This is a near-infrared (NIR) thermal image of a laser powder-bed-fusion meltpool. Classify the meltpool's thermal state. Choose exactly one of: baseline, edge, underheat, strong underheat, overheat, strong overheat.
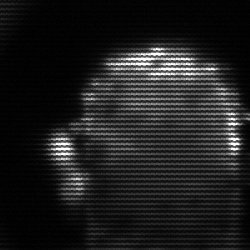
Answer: baseline